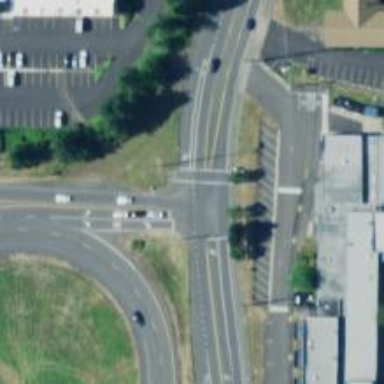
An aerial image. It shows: Solid stop line on the road.